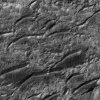
Atmospheric dust classification: not_dusty